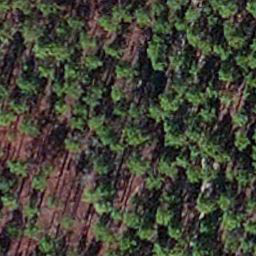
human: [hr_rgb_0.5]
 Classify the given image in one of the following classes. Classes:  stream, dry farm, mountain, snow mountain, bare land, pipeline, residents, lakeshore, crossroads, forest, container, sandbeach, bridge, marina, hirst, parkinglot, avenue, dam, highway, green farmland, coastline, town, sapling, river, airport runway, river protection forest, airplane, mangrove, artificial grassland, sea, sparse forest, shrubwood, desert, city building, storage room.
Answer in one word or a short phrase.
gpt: sapling